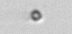
Label: nanoplankton_mix